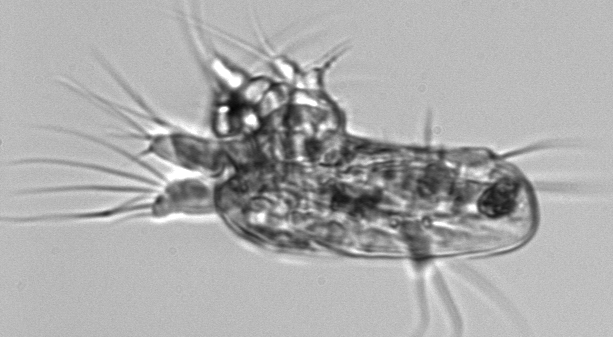
Label: Copepod_nauplii